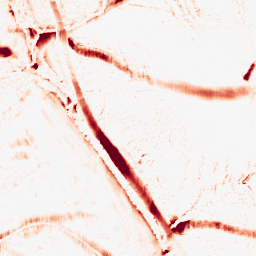
Category: morphological
Decomposition family: morphological_ellipse
Decomposition parameters: operation: opening
width: 20
height: 10
Upsampling method: bilinear
Upsampling parameters: scale: 8
Upsampling scale: 8